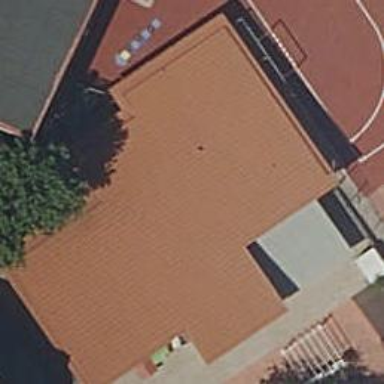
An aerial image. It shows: Kindergarten building.